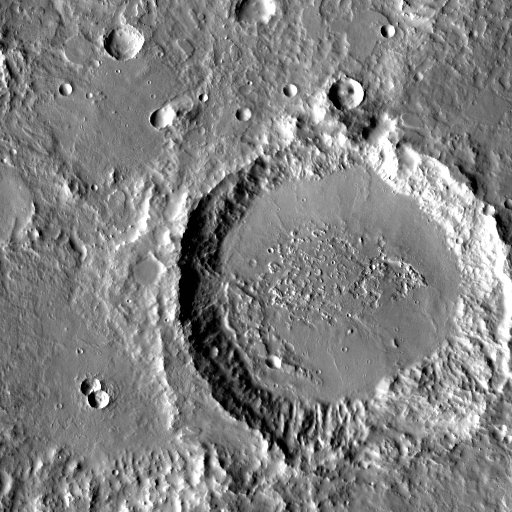
Crater classes present: Background, Other, Buried